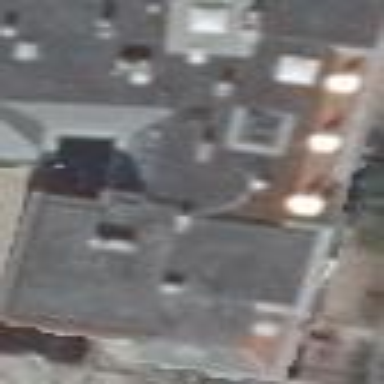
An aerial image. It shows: Building with grey gambrel roof.